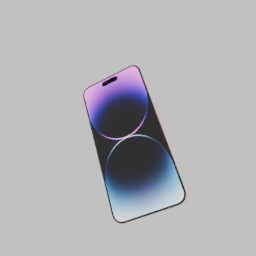
Label: electronics